Question: In the new Windows Azure Portal, how does the "Console" Window works? What really happens behind the scenes? I am curious to know how it works internally.
(I can't find that out for myself since I don't have an Azure account :-( )
<URL>
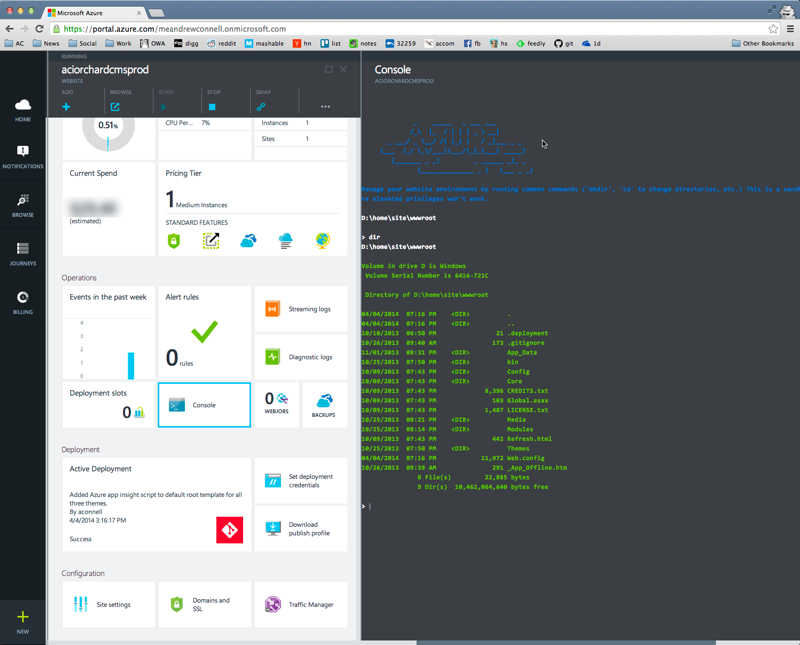
Answer: I actually made this console as my internship project while at Microsoft. It was made before the xplat-cli was available, but it's still very simple and actually uses the Kudu service. Kudu is the engine behind git/hg deployments, WebJobs, and various other features in Azure Web Sites. More information on Kudu here: <URL>
When your web application is created on azure, Kudu stands up a scm website for your web application with the end point yoursite.scm.azurewebsites.net. The console then takes commands that you give it, calls Kudu's <URL> using the scm website as the endpoint, and then displays you the output in the console.